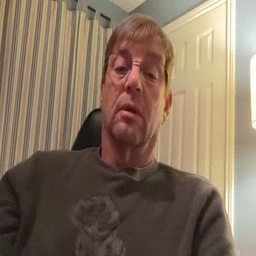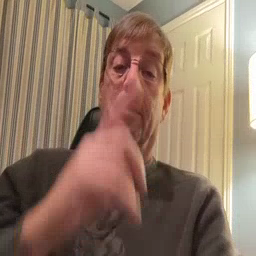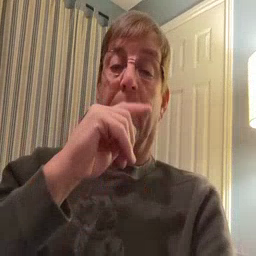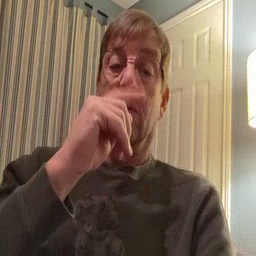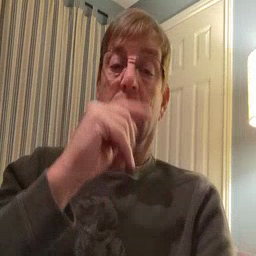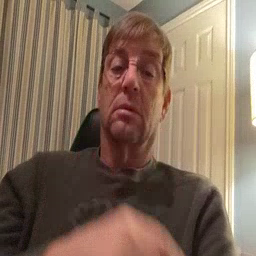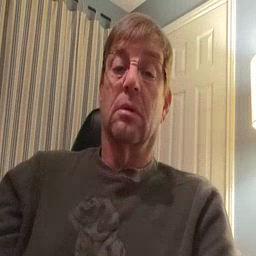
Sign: mouse